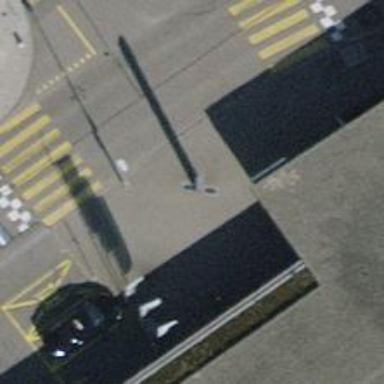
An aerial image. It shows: Guidepost providing information.